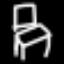
Label: chair